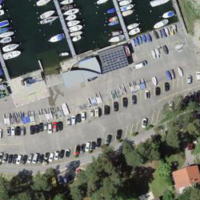
EUNIS habitat code: 53
Species observed at this site:
Dactylorhiza maculata
Cinclus cinclus
Euphorbia cyparissias
Turdus iliacus
Sterna paradisaea